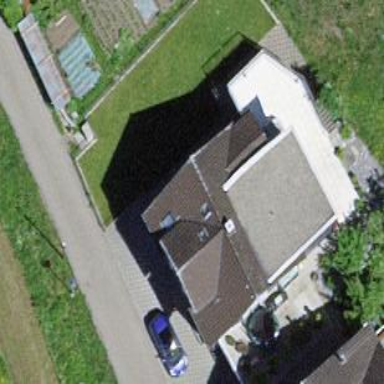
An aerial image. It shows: Residential building.